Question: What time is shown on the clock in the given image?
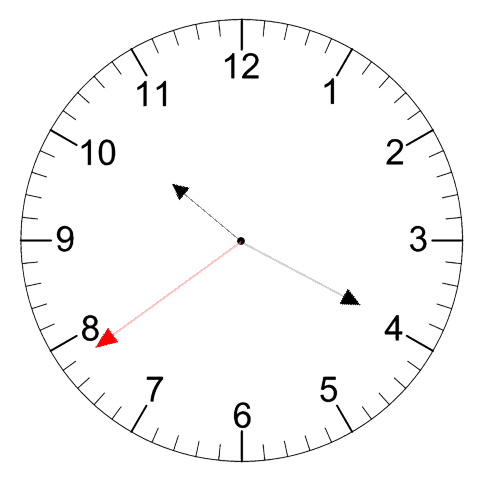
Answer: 10:19:39